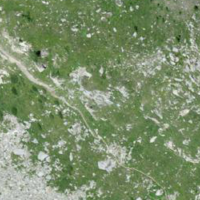
EUNIS habitat code: 26
Species observed at this site:
Hieracium villosum